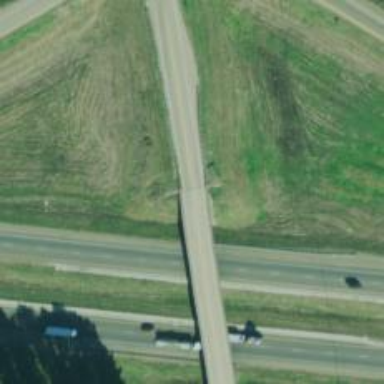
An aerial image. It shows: Tertiary road passing over bridge.